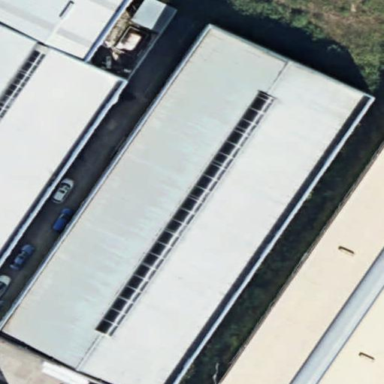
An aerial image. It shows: Warehouse.